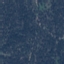
Land use / land cover: Forest